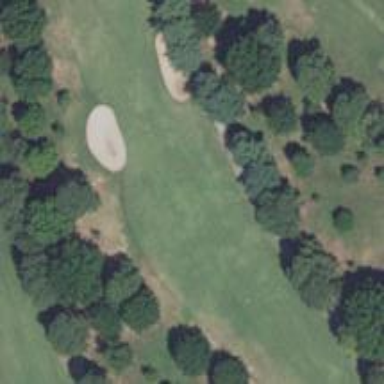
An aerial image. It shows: Golf hole.